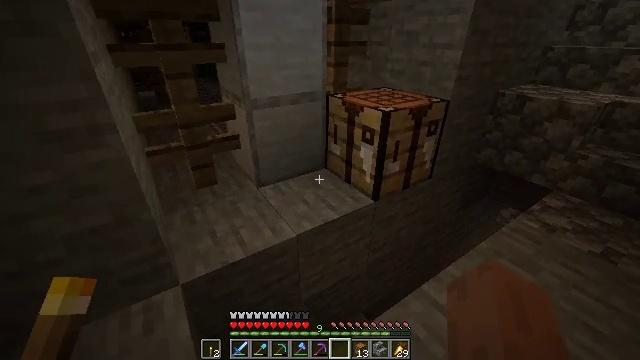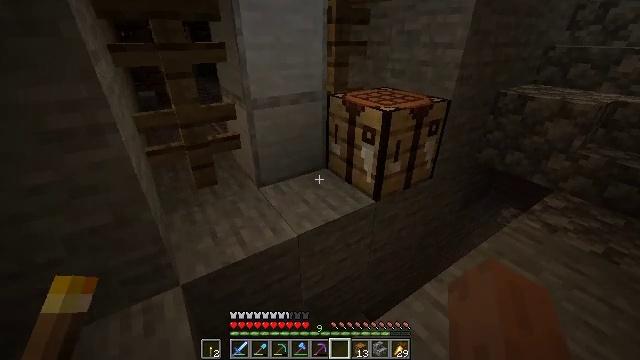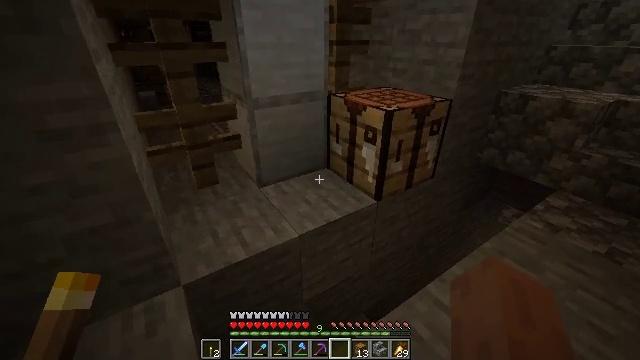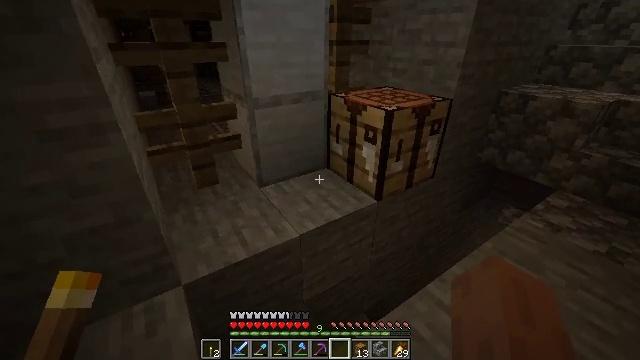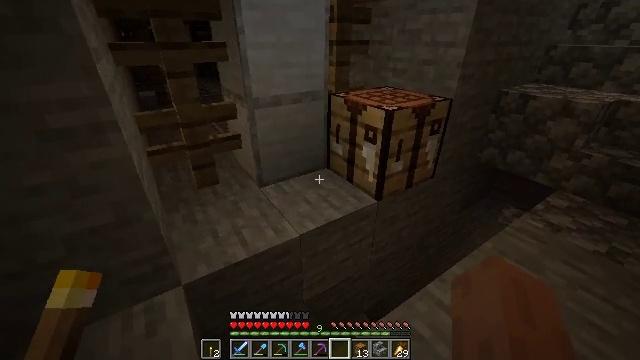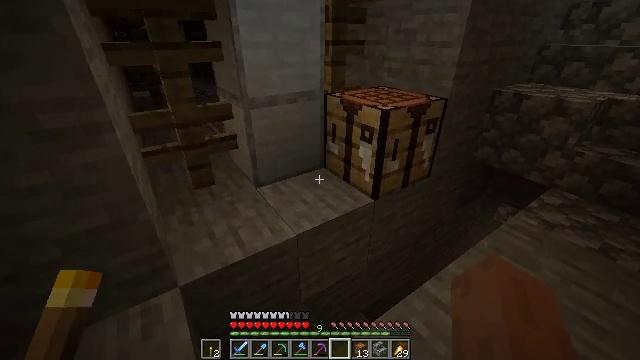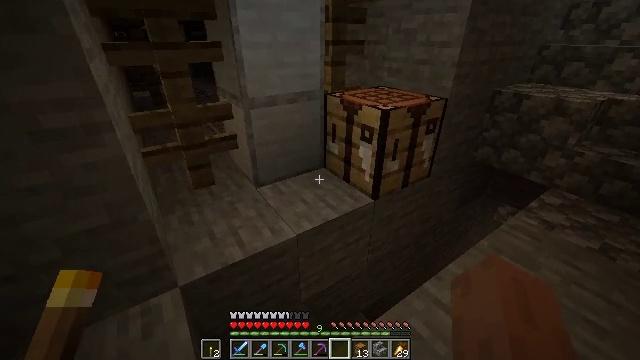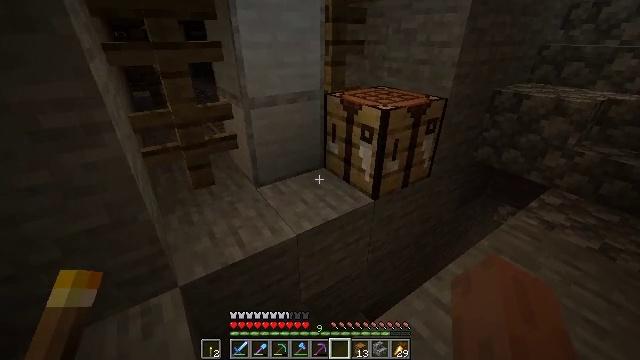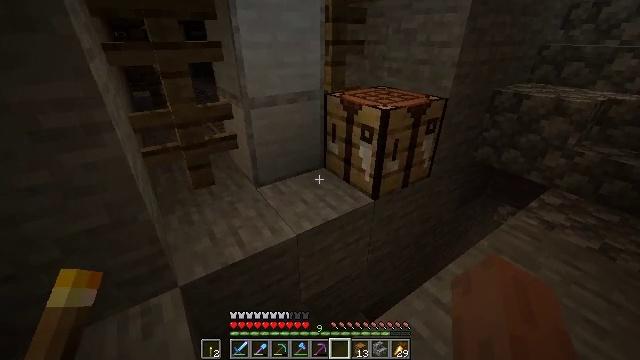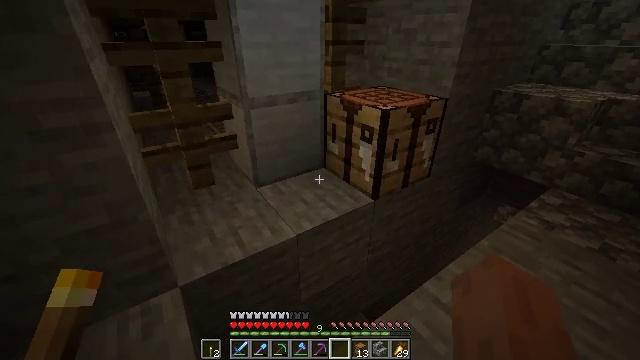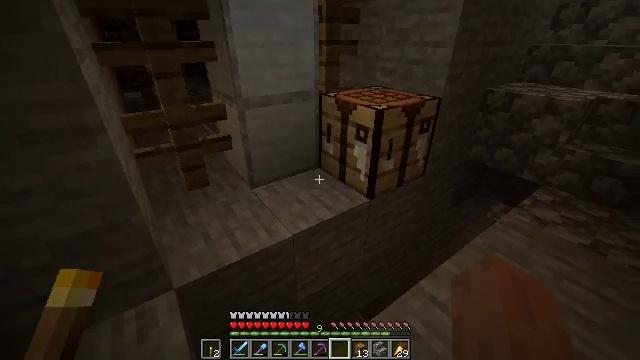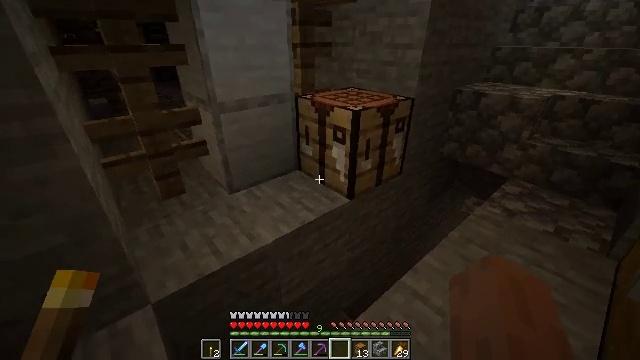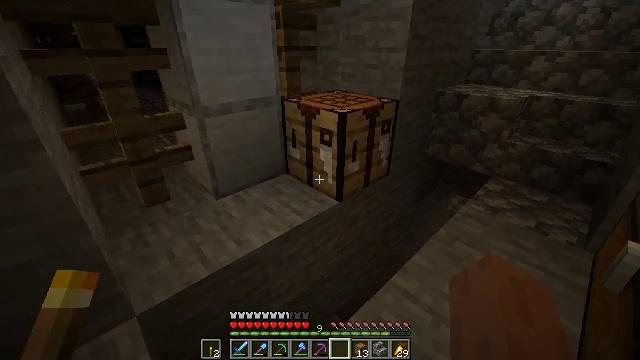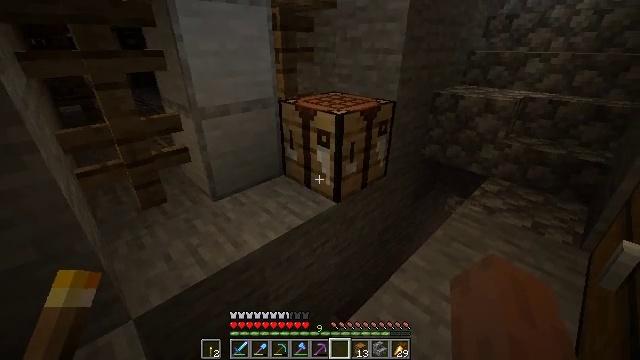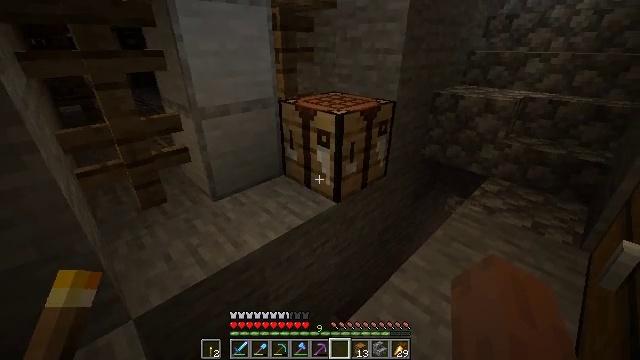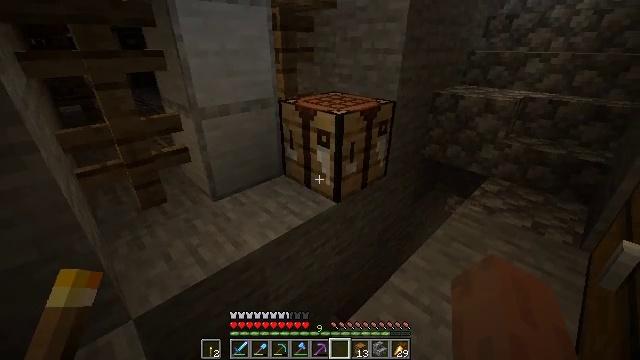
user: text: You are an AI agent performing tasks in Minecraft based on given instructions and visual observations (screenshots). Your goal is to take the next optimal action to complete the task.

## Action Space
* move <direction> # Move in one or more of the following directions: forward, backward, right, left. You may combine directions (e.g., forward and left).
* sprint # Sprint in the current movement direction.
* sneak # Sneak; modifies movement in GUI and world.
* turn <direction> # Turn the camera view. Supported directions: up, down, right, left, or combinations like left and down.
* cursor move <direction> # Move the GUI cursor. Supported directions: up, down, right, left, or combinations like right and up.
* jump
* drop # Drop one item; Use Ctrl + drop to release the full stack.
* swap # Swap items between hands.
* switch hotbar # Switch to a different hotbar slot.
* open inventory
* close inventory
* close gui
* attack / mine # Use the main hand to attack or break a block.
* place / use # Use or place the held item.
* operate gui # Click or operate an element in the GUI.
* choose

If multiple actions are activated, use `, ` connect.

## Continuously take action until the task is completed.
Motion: motion action
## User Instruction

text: Attack the crafting table to break it.
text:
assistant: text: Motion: no_op
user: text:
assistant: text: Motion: no_op
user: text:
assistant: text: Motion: no_op
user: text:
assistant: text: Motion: no_op
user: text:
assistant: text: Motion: no_op
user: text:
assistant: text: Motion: no_op
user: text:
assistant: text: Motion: no_op
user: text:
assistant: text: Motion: no_op
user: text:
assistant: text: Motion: no_op
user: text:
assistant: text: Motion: turn right
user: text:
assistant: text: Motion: turn right
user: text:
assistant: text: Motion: turn right
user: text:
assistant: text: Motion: no_op
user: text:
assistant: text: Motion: no_op
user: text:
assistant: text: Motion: no_op
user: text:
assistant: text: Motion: no_op
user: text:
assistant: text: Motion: no_op
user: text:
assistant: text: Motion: turn right
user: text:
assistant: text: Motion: turn right
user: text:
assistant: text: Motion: no_op
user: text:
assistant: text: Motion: no_op
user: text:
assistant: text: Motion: no_op
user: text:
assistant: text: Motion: no_op
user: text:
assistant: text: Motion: no_op
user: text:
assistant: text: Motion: no_op
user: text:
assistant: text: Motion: no_op
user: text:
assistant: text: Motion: no_op
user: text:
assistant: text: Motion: no_op
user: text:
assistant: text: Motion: no_op
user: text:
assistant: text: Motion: no_op